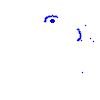
Particle: electron